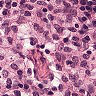
Metastatic tissue present: no